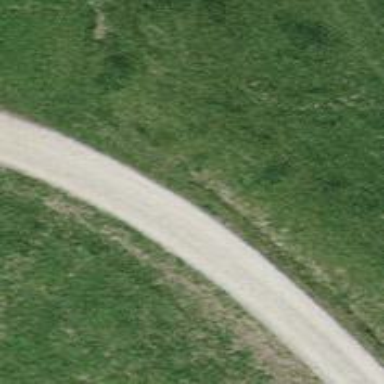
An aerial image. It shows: Gravel track with grade 2 tracktype.